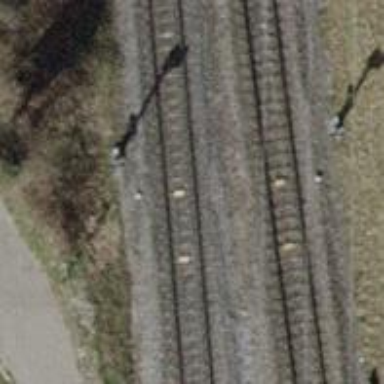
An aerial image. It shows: Railway signal.